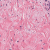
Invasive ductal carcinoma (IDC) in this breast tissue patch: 0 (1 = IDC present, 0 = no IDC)